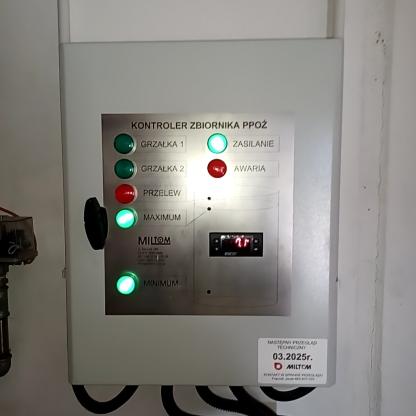
Klasa: inne